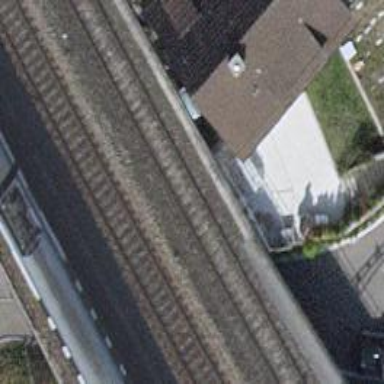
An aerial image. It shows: Bridge carrying single electrified rail track used for siding service. The track is equipped with contact line.